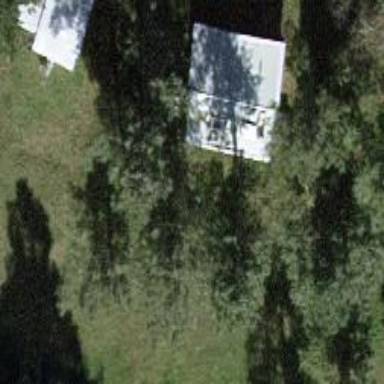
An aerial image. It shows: Mixed leaf type tree in natural setting.